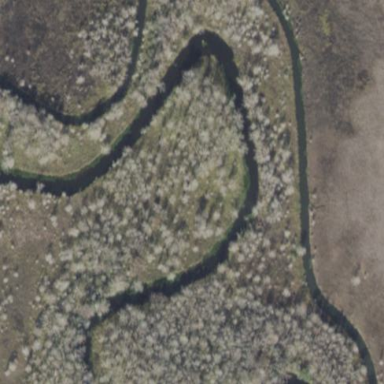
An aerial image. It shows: Wetland area characterized by wet meadow.